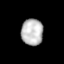
Tissue: lung
Cell type: Epithelial cells
Senescence score: 0.2263
Nuclear area (px): 565
Mean DAPI intensity: 187.724